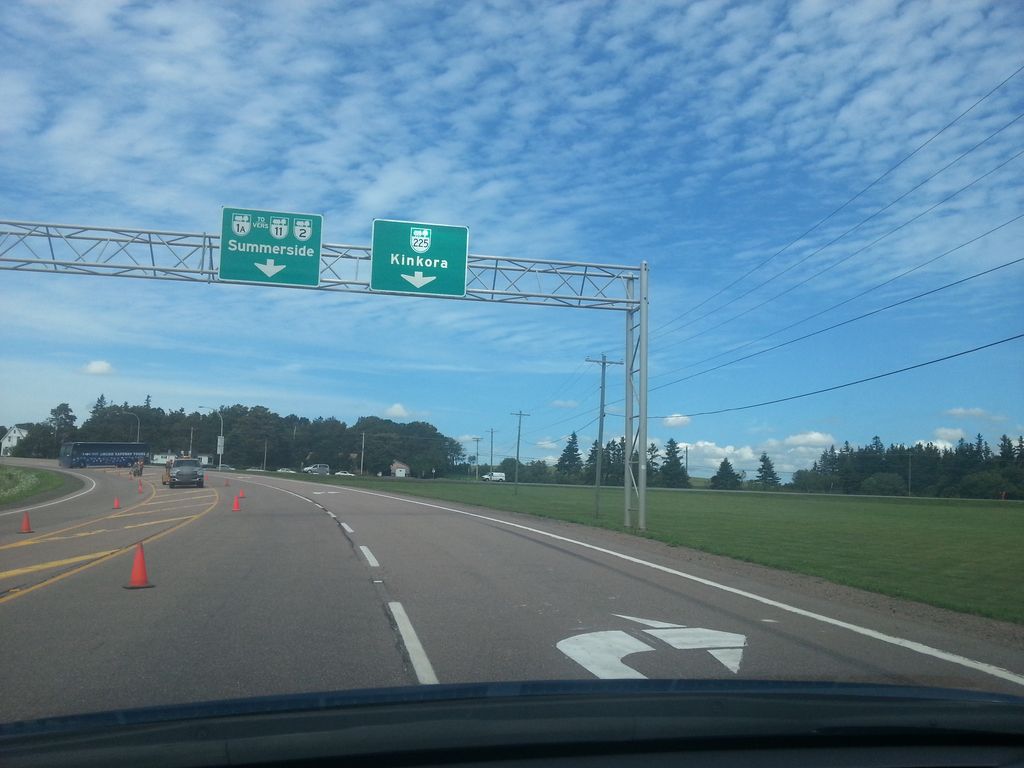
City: charlottetown